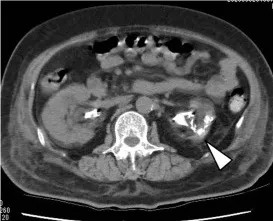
(A-C) Abdominal and pelvic CT taken 10 days after admission. Abdominal and pelvic CT revealed that hydronephrosis was improved, although renal calculus was observed. In addition, pelvic CT revealed that lower shift of bladder (red arrow) and severe uterine prolapse (white arrow) were improved.
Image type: radiology (ct)